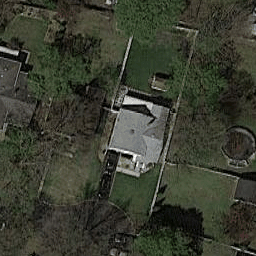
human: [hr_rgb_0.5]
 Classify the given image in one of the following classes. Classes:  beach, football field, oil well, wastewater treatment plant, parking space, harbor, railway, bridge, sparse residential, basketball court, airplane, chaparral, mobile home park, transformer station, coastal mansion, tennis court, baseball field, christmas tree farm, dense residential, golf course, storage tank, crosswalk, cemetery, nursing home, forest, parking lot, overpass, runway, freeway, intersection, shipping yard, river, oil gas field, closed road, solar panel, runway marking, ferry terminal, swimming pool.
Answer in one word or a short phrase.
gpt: sparse residential